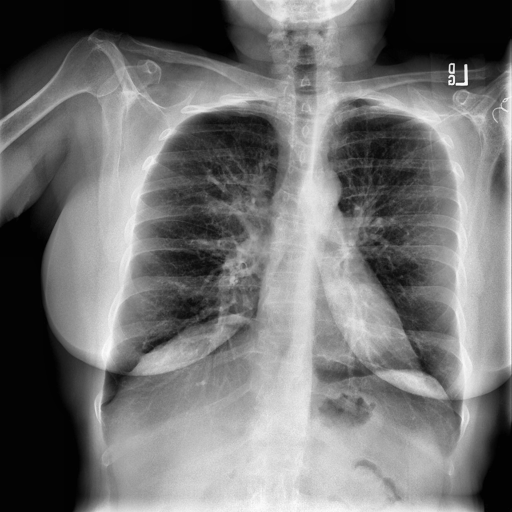
Finding: NORMAL